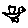
Label: bird